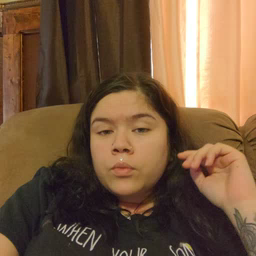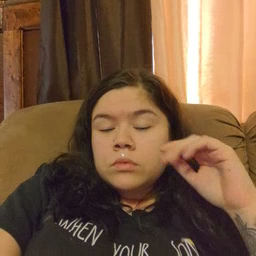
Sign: snack